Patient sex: M
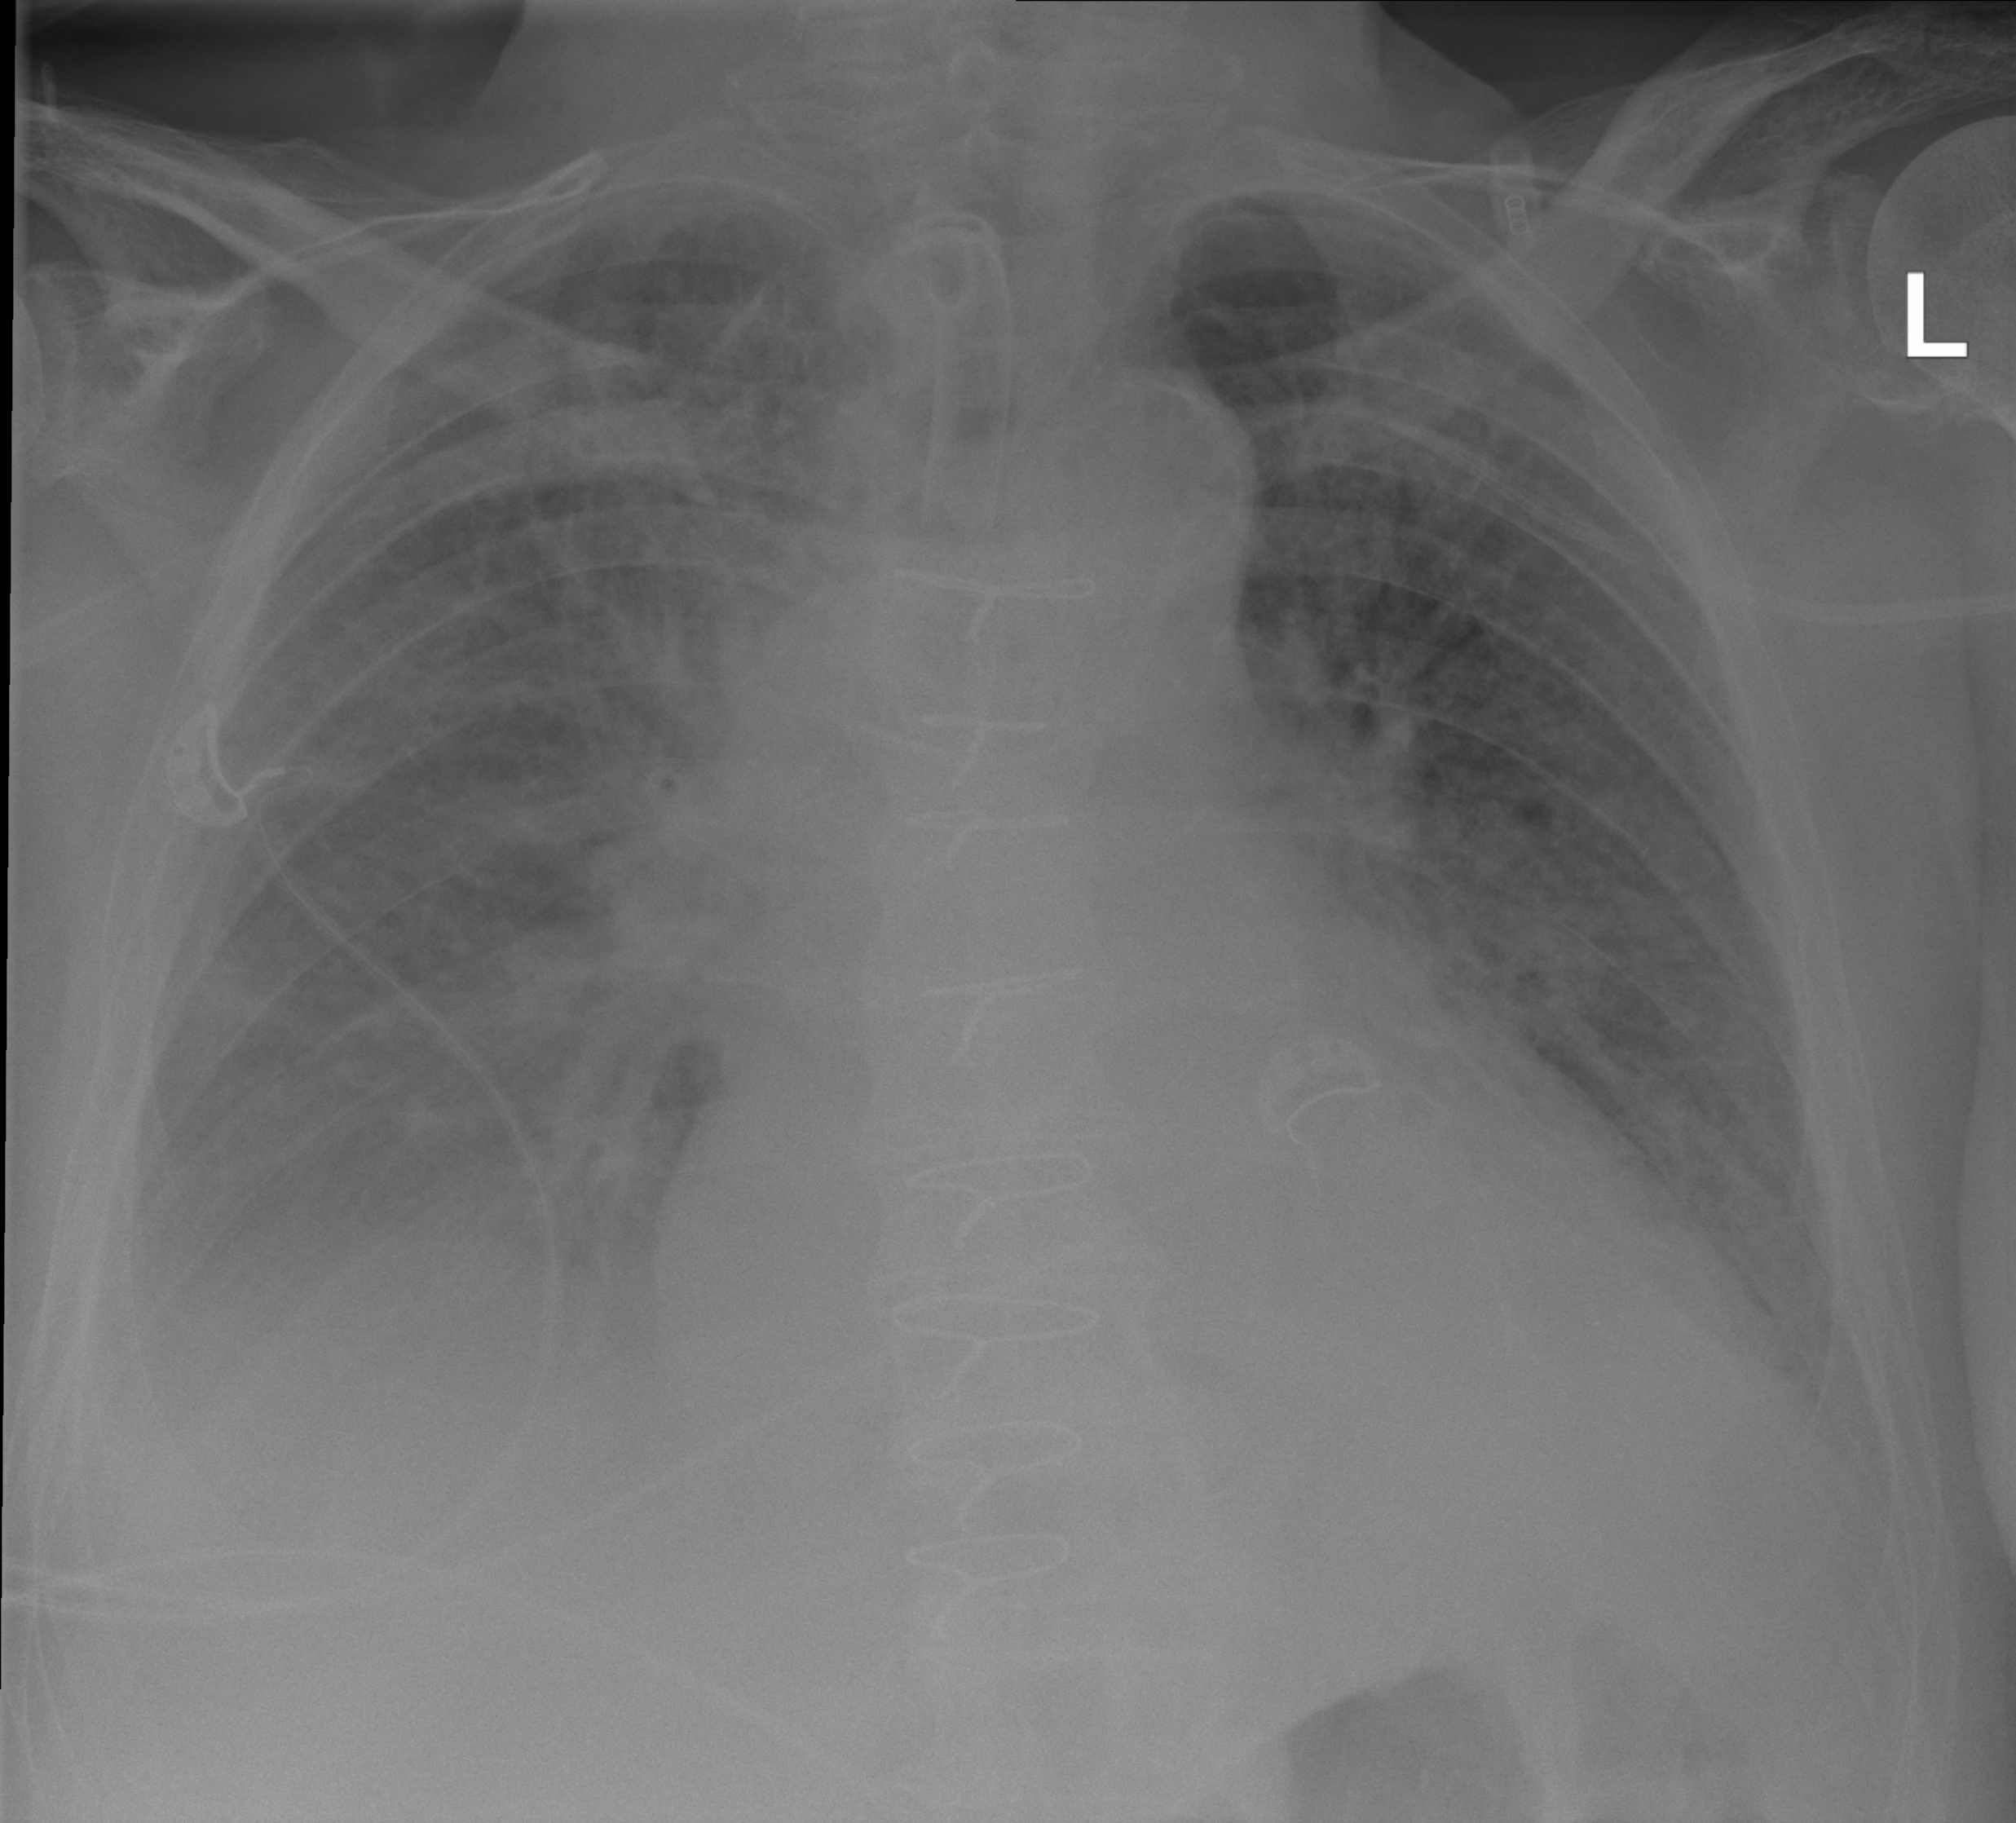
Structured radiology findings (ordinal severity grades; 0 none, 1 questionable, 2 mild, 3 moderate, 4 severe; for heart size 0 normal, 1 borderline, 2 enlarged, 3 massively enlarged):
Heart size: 2
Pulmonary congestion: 3
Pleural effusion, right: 3
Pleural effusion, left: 2
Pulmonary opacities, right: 2
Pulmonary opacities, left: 2
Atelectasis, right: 3
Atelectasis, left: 2